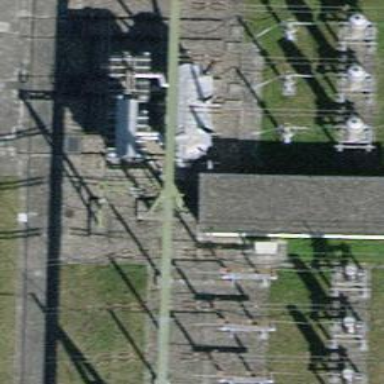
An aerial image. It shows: Insulator used in power equipment.